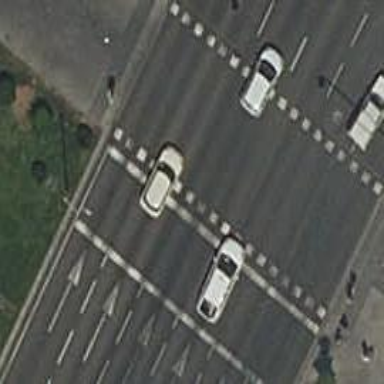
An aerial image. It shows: Road with traffic signals.